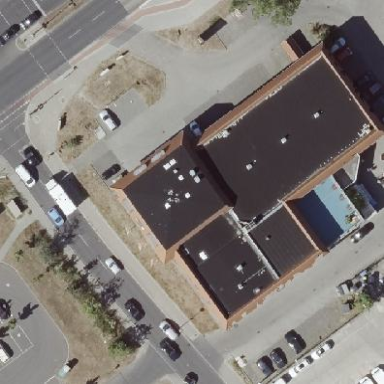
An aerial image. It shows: Commercial building with quadruple saltbox roof shape.